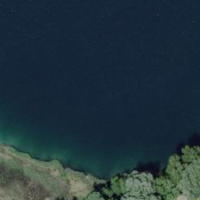
EUNIS habitat code: 14
Species observed at this site:
Anas crecca